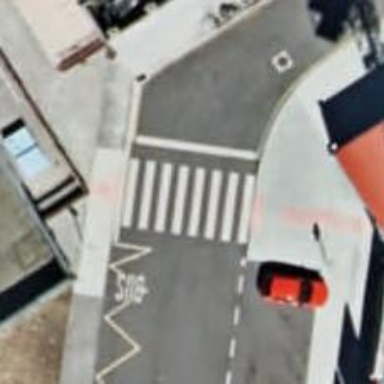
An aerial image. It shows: Zebra crossing on the road.